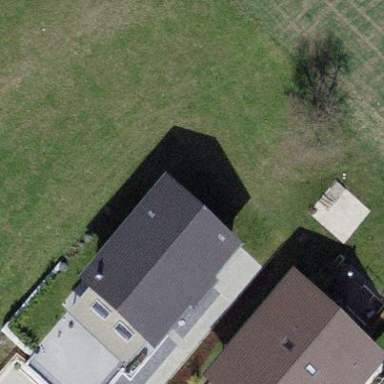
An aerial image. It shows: Simple house.